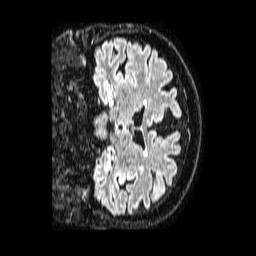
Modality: FLAIR
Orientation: coronal
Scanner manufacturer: philips
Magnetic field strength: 1.5 T
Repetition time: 4.8 s
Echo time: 0.3 s